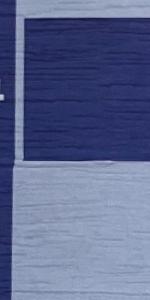
Label: Empty